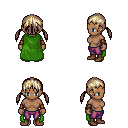
a pixel art fantasy rpg character, female body template, human, dark skin, green cape, magenta pants, white blonde twin-tailed hairstyle, leather bracers, brown shoes, four views (front, back, left, right), 2x2 character sprite sheet, small pixel art, hard edges, no anti-aliasing